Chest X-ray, PA view. Patient: 49 years old, sex M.
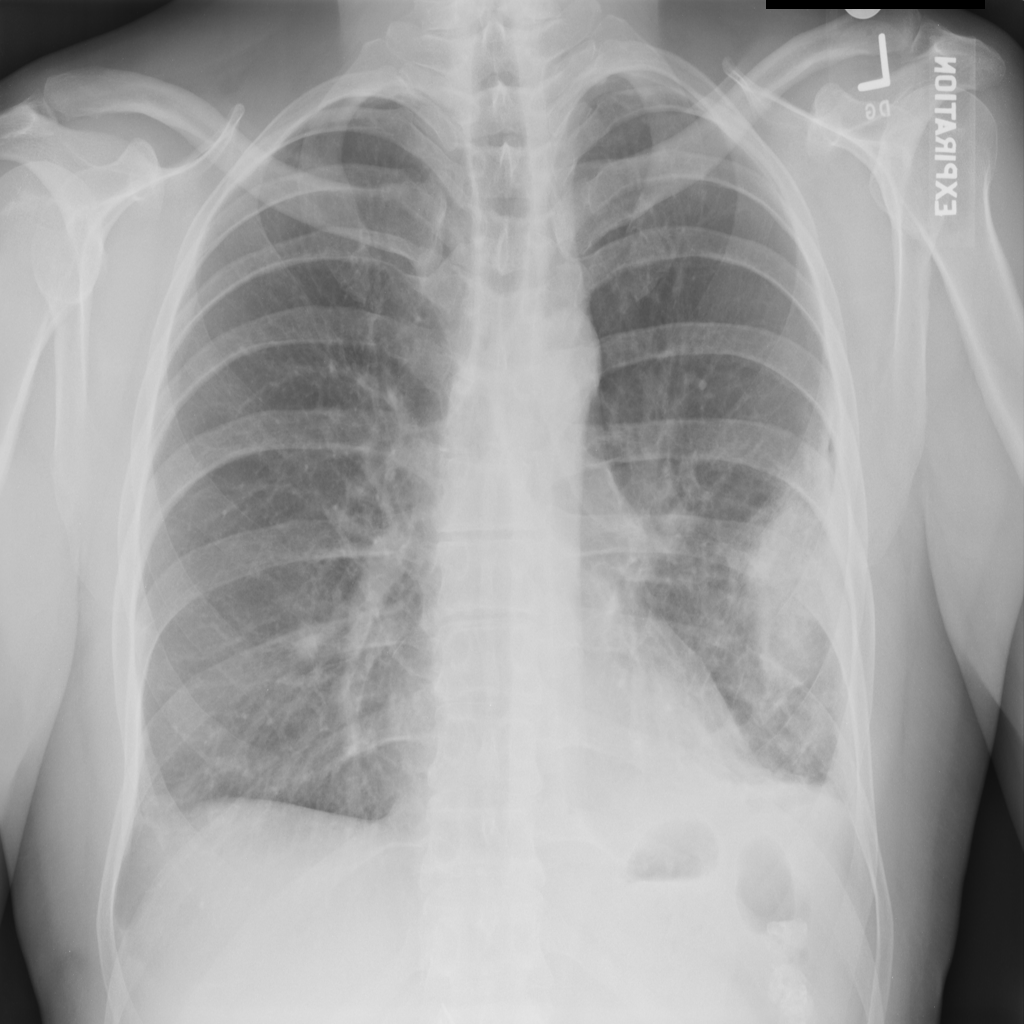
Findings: Effusion